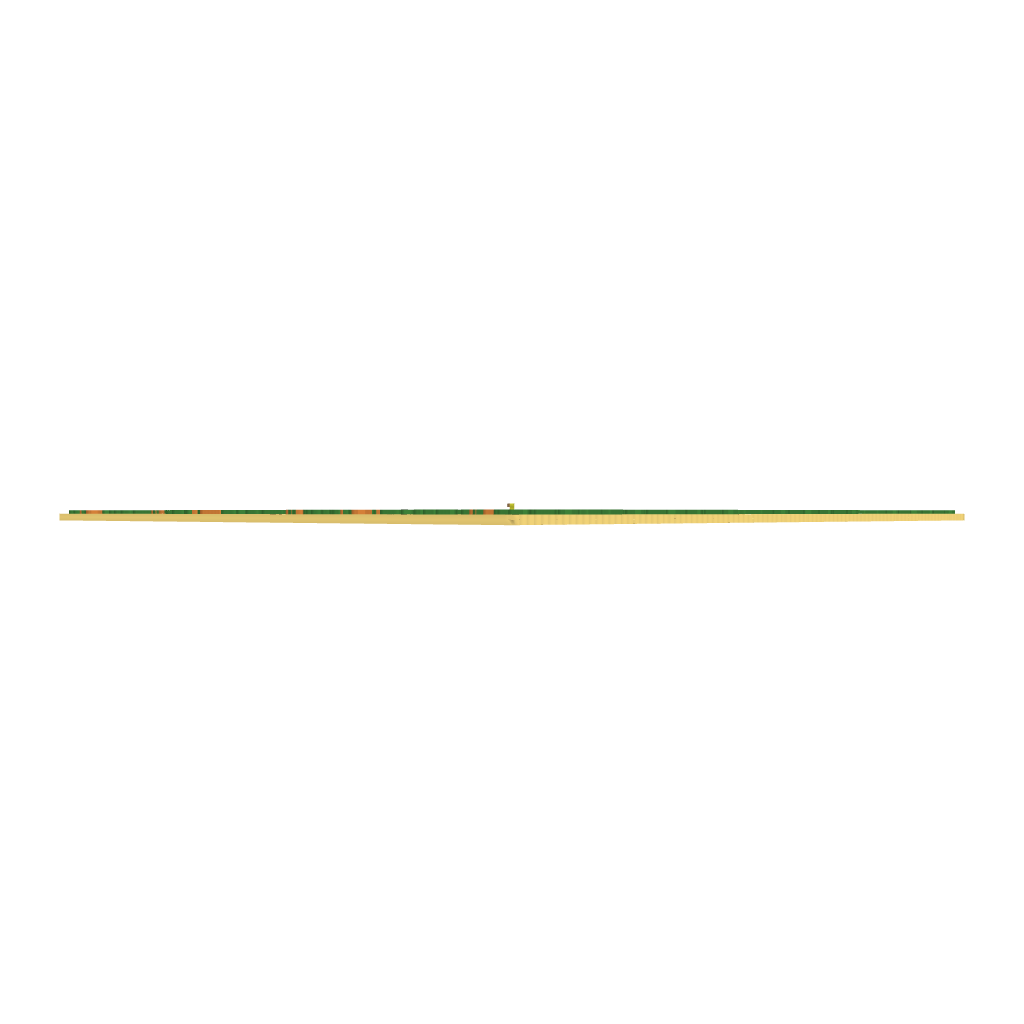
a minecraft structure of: Huge garden bad low quality